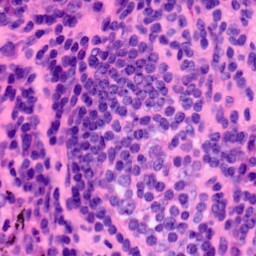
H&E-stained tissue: Lung